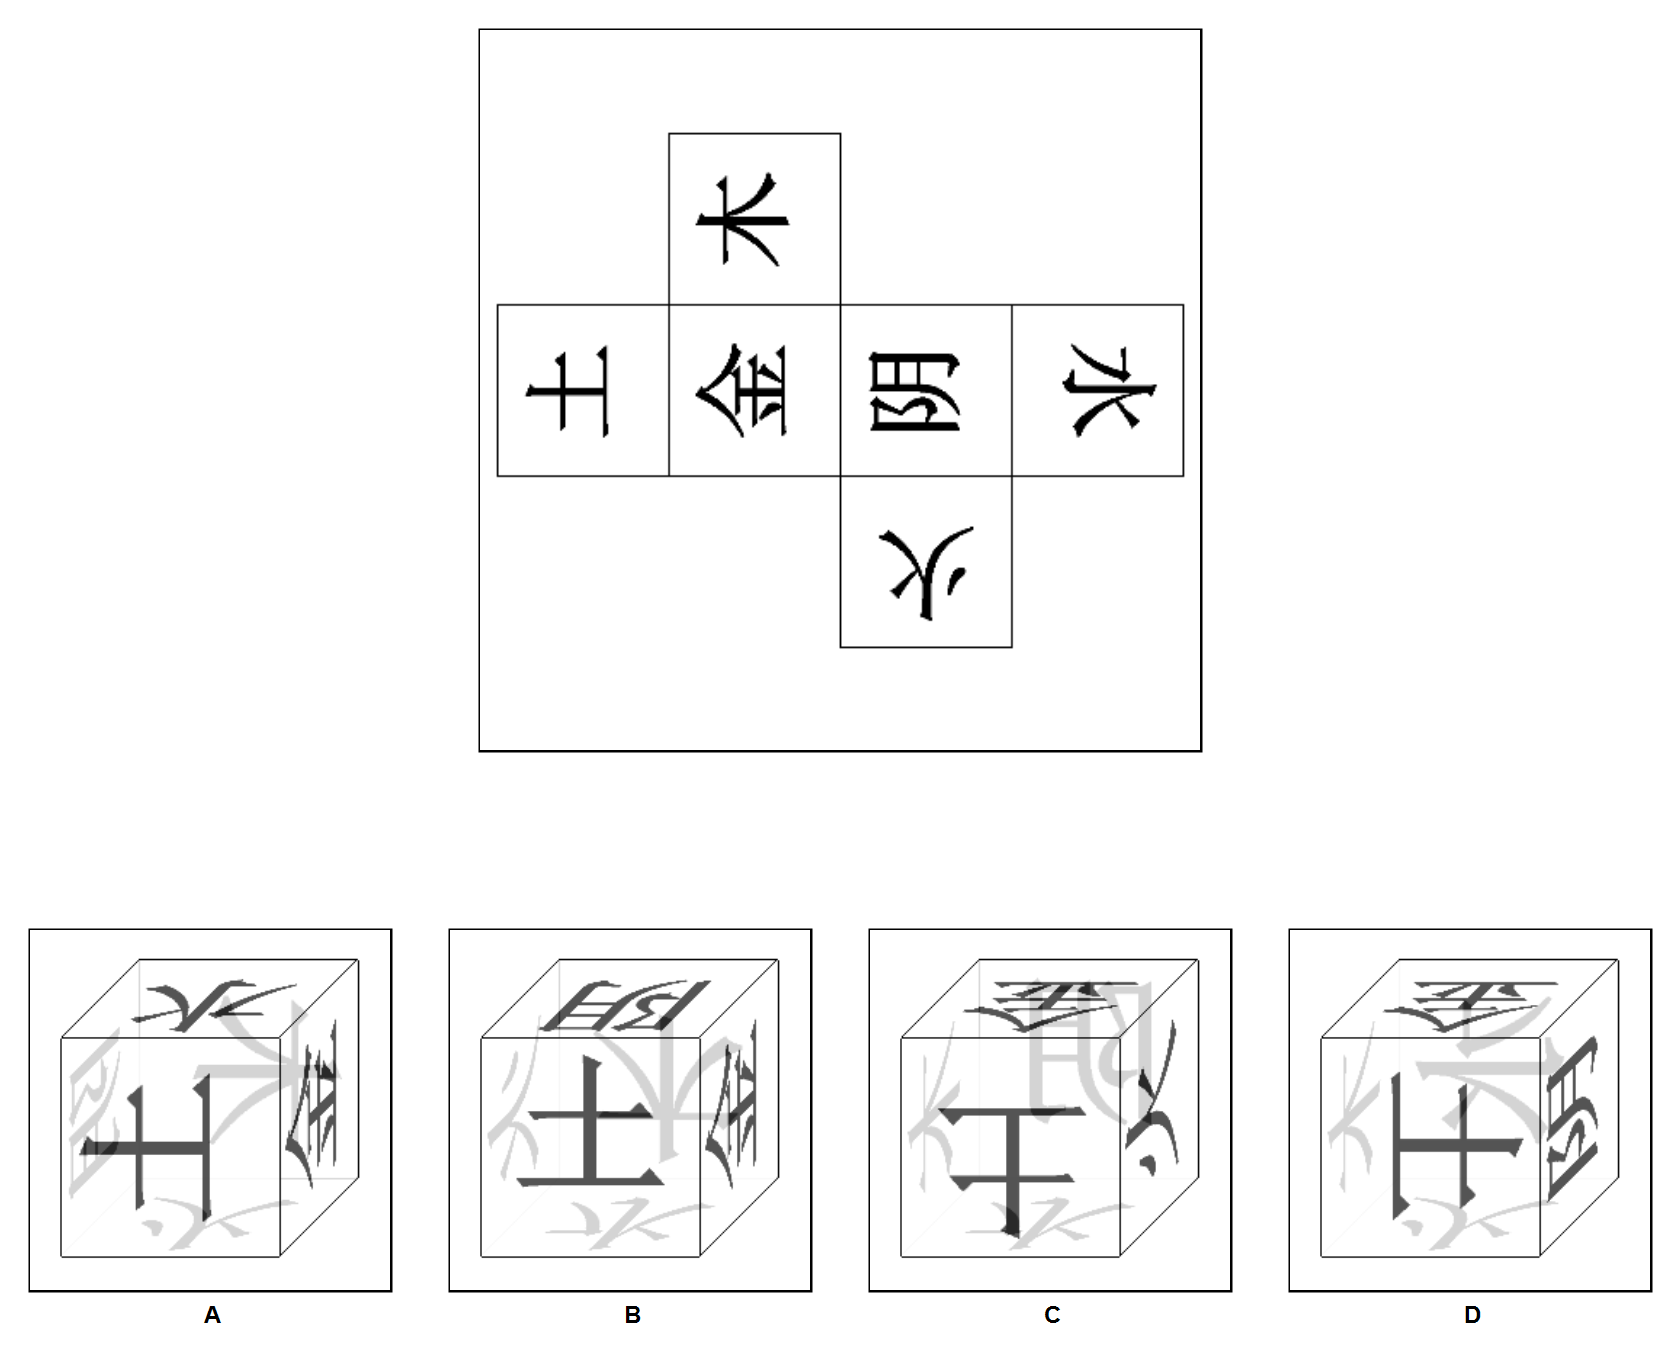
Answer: C